Question:
I have 'MediaElement' control inside a 'PopUp'. When I resize MediaElement to wide screen, it is cut a area in the bottom (see the image).
What do I do wrong? How to fix it? Thank you very much!
XAML:
'''
<Popup PlacementRectangle="-500,0,0,0" Placement="Relative" IsOpen="True" Name="popup">
<MediaElement Name="me" Width="480" Height="360" Volume="1"
MouseLeftButtonUp="me_MouseLeftButtonUp"/>
</Popup>
'''
Code:
'''
bool fullscreen = false;
private void me_MouseLeftButtonUp(object sender, MouseButtonEventArgs e)
{
fullscreen = !fullscreen;
if (fullscreen)
{
popup.PlacementRectangle = new Rect(0, 0, 0, 0);
popup.Placement = PlacementMode.Absolute;
me.Width = Screen.PrimaryScreen.Bounds.Width;
me.Height = Screen.PrimaryScreen.Bounds.Height;
}
else
{
popup.PlacementRectangle = new Rect(-500, 0, 0, 0);
popup.Placement = PlacementMode.Relative;
me.Width = 480;
me.Height = 360;
}
}
'''
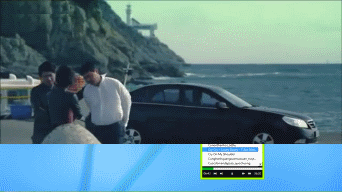
Answer: A popup can't cover more than 75% of the screen.
Refer to this thread : <URL>